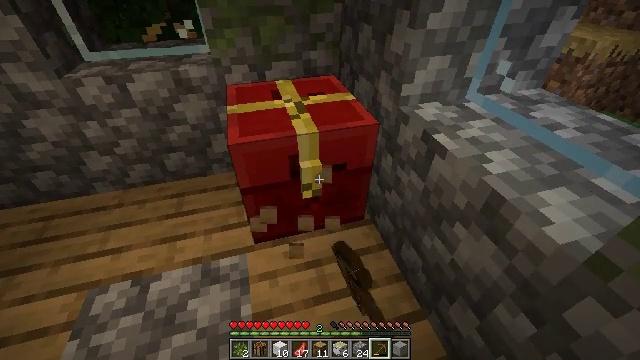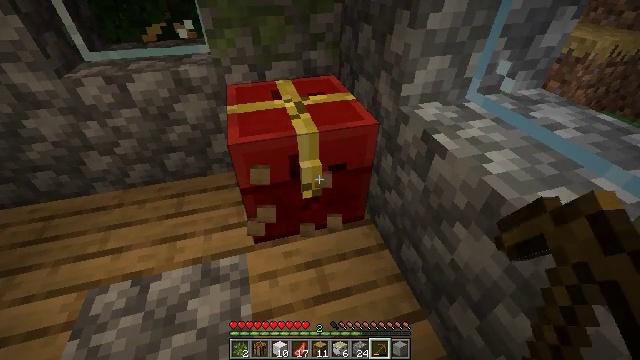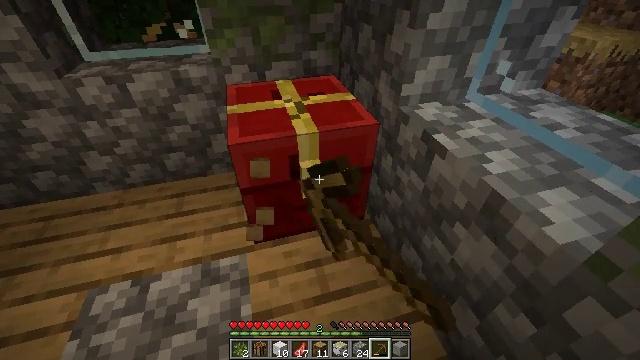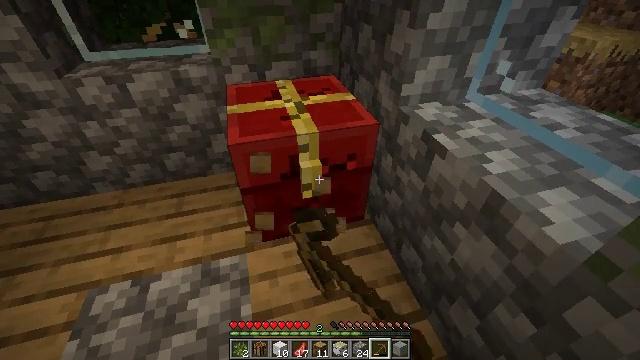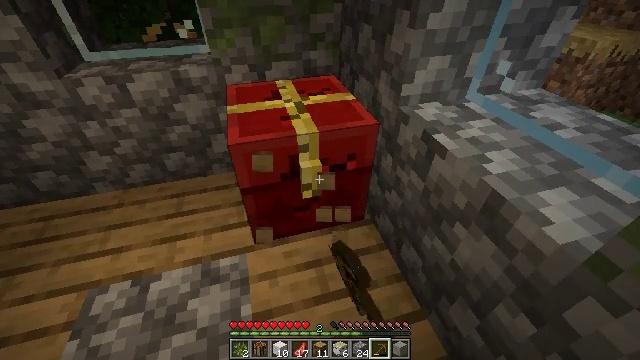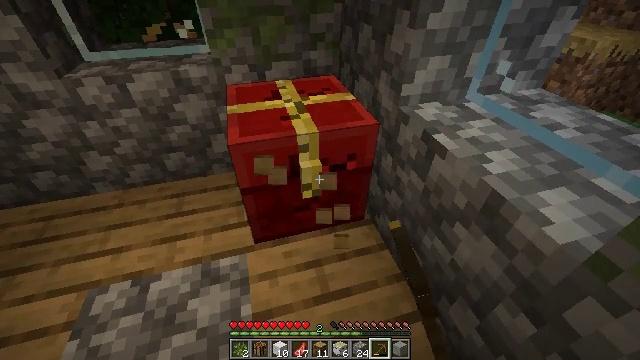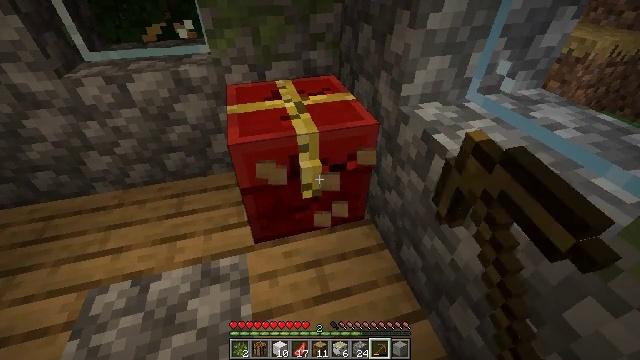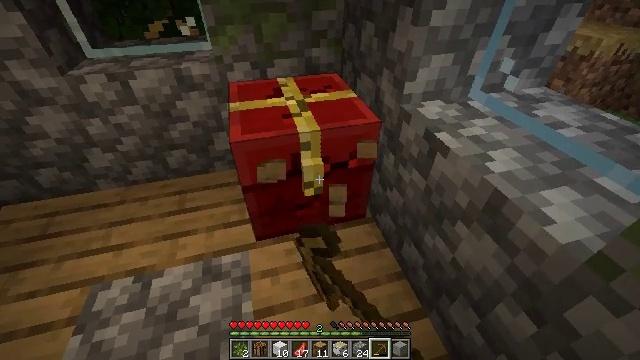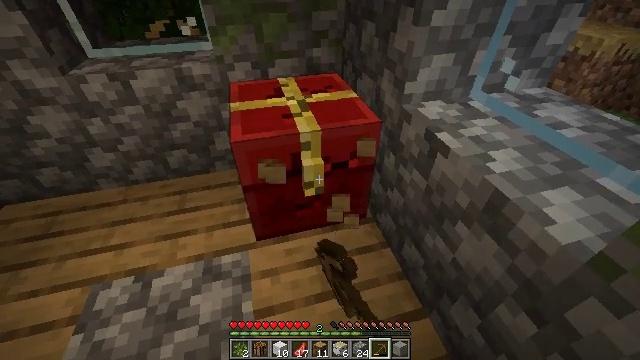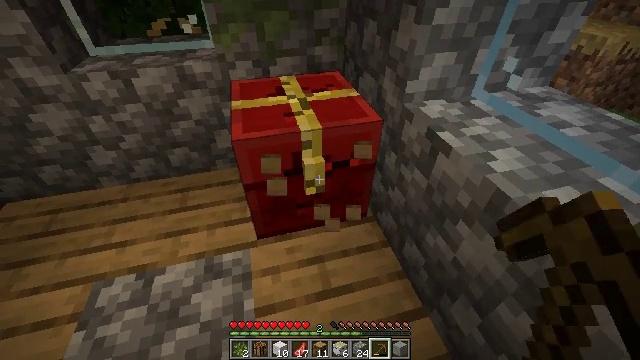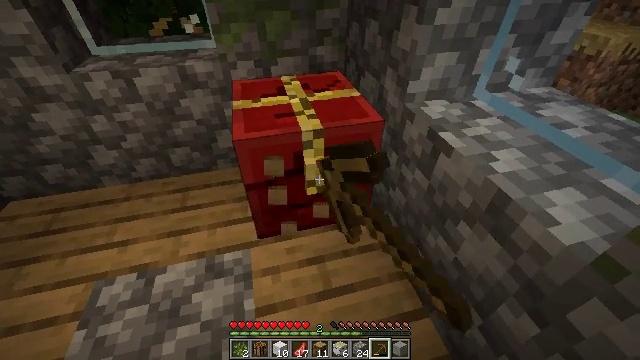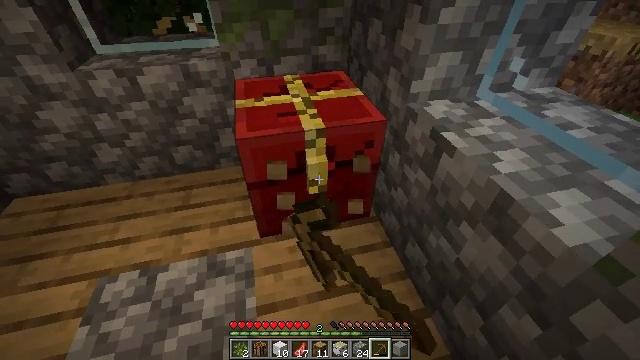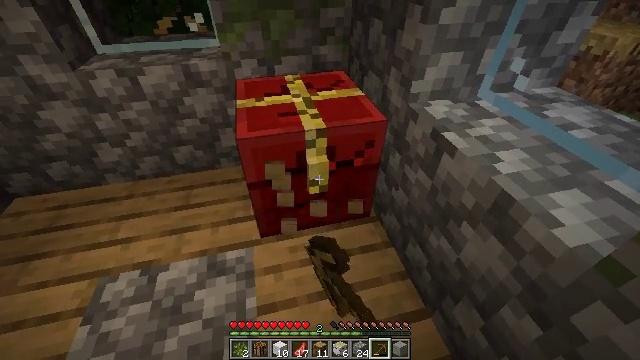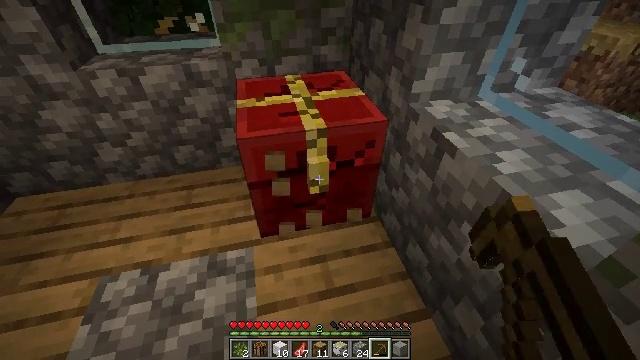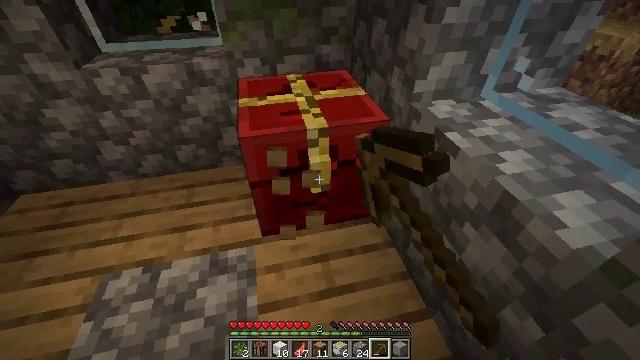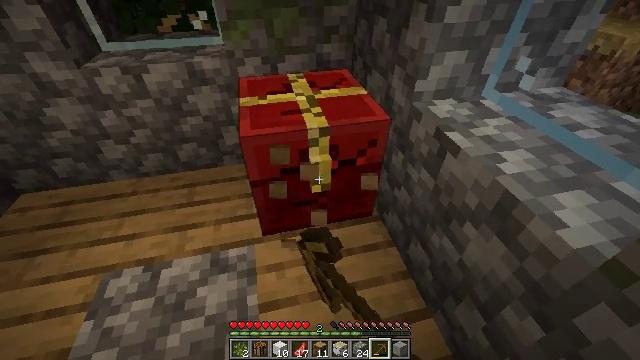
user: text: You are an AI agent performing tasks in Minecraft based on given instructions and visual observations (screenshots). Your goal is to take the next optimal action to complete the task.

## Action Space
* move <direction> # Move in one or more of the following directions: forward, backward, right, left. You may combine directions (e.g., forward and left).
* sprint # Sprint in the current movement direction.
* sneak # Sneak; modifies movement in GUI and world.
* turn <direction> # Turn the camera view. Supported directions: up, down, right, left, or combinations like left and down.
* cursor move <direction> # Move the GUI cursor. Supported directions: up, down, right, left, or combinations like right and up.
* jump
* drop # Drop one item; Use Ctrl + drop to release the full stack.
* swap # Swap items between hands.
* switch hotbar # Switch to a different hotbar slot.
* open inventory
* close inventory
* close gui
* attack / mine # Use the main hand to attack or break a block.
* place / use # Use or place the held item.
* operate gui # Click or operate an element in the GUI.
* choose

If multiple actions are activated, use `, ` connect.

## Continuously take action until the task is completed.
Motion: motion action
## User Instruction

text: Mine the chest to collect it.
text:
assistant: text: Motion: attack / mine
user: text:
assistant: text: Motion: attack / mine
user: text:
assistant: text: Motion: attack / mine
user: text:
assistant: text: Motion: attack / mine
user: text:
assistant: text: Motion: attack / mine
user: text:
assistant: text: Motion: attack / mine
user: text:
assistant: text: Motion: attack / mine
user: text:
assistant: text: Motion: attack / mine
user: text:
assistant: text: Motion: attack / mine
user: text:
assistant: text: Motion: attack / mine
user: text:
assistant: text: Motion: attack / mine
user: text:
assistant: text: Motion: attack / mine
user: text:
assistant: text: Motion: attack / mine
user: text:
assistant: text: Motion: attack / mine
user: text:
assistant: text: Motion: attack / mine
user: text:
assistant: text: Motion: attack / mine
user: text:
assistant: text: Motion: attack / mine
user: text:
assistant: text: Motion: attack / mine
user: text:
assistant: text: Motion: attack / mine
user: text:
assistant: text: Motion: attack / mine
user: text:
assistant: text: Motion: attack / mine
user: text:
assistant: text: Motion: attack / mine
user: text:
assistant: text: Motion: attack / mine
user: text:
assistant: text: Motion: attack / mine
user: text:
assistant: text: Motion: attack / mine
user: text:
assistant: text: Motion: attack / mine
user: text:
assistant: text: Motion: attack / mine
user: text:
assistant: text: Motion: attack / mine
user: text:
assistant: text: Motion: attack / mine
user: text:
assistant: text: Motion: attack / mine